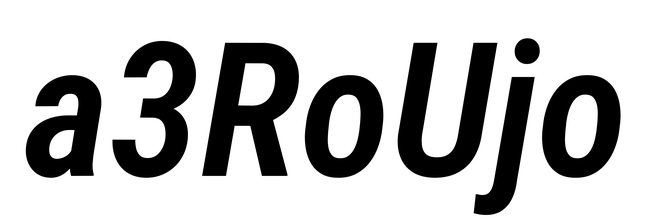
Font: Roboto-Italic_Condensed_SemiBold_Italic